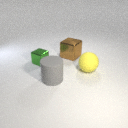
large yellow rubber sphere in front of small green metal cube